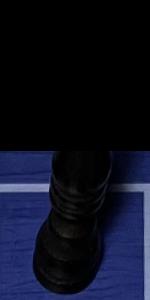
Label: Bishop_Black